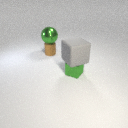
large green metal sphere to the left of large gray rubber cube